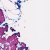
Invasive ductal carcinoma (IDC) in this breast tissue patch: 0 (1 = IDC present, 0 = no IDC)